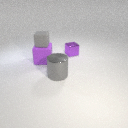
small purple metal cube behind large purple rubber cube